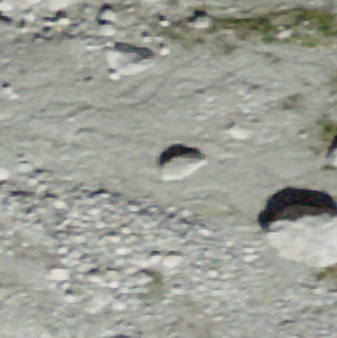
Label: bouldering_area